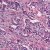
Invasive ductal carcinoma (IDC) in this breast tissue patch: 1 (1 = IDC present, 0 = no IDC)